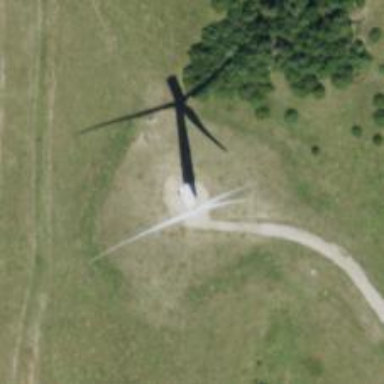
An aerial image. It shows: Wind generator powered by horizontal-axis wind turbine.